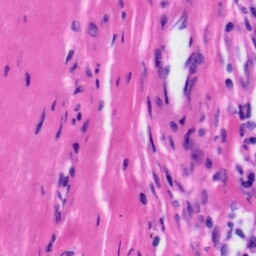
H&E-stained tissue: Tonsil